Question: I have a table that looks like:

What I want to do is output the main categories (those with null category_id) and under each one, list the categories that have that category_id as the parent. That way, I create a little hierarchy output.
I could do this simply by doing a query that grabs all of the categories with null parent. Then doing another query that finds the categories with that as its parent. However, I am confident there's a way to do this in PHP/MySQL with only one query.
Any help, even conceptually, would be greatly appreciated!
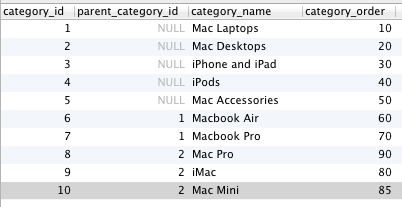
Answer: You can get all categories at once from the database and build your hierarchical structure with a recursive function, see: <URL>